Question: Experts,
I'm developing an application in Windows phone, Where i need to display images in screen in table format (2 images in row and columns will be growing as required).
Image count will be dynamic, which i will have the information at runtime. I need to display all the images

can you please let me know how to proceed.. images will be from internet url.
Pavan
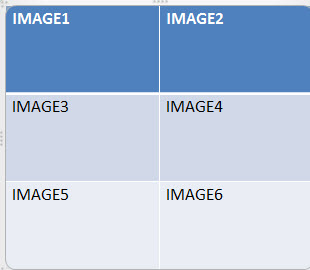
Answer: This is a perfect case for the use of the <URL>.
It would basically do precisely what you need, with a single line of code.